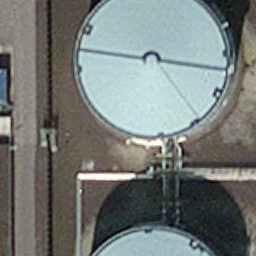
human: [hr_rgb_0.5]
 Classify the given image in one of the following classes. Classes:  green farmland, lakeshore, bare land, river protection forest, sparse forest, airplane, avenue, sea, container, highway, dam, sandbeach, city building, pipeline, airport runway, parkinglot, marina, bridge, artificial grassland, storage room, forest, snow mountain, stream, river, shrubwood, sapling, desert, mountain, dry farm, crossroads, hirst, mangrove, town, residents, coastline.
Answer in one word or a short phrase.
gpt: storage room